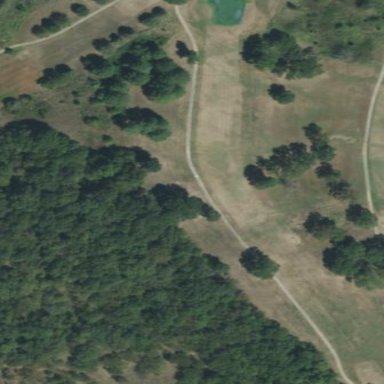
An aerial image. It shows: Golf fairway surrounded by grass.